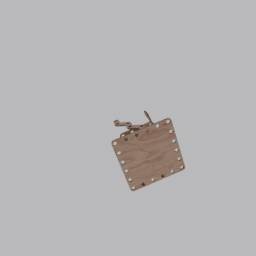
Label: furniture